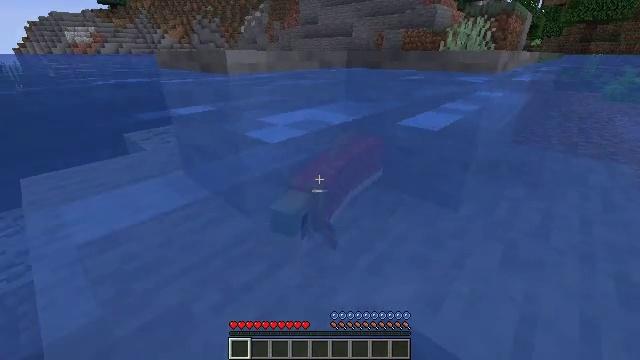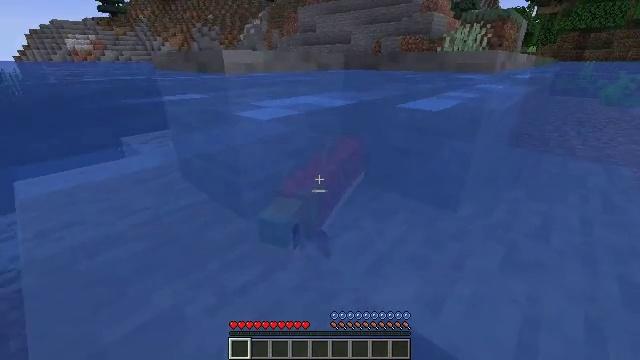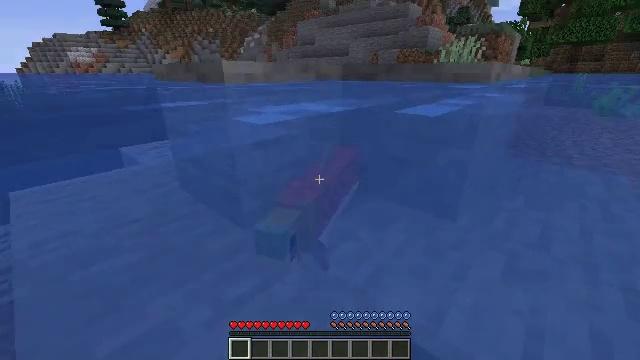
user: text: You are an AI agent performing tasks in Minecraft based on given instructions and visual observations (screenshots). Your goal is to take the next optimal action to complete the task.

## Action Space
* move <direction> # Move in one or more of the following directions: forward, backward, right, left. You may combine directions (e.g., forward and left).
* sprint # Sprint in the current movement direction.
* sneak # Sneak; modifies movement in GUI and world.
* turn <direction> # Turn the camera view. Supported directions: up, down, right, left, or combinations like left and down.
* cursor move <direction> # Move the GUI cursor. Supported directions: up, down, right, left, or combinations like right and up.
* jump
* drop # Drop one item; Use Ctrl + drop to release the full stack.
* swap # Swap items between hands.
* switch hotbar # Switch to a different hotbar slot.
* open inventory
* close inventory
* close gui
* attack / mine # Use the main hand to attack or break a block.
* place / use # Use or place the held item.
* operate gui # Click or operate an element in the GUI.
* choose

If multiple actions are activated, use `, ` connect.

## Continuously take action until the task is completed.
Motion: motion action
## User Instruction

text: Kill the salmon.
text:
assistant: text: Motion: turn up, attack / mine
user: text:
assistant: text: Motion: turn up
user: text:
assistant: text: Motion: attack / mine